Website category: movie
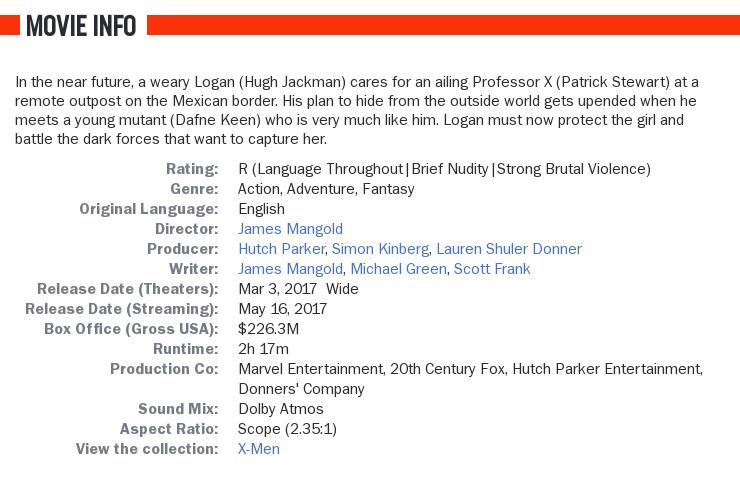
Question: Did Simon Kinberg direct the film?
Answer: no

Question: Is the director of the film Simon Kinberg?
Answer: no

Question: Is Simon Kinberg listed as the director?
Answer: no

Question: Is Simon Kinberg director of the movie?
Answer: no

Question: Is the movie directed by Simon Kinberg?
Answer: no

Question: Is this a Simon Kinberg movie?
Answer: no

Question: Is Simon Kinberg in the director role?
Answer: no

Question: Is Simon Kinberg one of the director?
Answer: no

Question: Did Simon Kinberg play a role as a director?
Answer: no

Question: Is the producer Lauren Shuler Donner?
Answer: yes

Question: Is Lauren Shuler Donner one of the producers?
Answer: yes

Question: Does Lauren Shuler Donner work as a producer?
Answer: yes

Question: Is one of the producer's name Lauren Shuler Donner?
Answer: yes

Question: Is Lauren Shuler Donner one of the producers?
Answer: yes

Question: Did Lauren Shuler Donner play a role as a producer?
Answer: yes

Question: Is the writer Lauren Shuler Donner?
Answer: no

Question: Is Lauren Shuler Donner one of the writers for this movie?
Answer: no

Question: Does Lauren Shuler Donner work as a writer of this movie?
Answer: no

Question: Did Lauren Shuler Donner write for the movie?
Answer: no

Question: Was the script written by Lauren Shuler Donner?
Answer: no

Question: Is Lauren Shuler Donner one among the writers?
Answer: no

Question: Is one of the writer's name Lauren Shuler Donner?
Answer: no

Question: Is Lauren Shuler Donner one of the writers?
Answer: no

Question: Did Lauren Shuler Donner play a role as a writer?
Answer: no

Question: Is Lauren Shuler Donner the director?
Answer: no

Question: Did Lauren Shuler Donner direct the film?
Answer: no

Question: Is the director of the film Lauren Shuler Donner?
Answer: no

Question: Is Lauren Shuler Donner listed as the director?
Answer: no

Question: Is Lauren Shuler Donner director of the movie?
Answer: no

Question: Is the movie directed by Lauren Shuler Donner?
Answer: no

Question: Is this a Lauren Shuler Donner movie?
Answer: no

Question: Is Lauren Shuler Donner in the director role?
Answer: no

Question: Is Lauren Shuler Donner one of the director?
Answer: no

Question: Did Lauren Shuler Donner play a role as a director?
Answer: no

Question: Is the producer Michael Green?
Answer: no

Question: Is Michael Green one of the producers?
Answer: no

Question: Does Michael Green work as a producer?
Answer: no

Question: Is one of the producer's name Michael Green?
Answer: no

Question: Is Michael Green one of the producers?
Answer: no

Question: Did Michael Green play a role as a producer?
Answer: no

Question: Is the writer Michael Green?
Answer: yes

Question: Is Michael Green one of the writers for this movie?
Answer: yes

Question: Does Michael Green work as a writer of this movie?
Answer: yes

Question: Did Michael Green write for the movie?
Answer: yes

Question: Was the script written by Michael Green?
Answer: yes

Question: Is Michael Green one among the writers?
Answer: yes

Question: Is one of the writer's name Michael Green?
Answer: yes

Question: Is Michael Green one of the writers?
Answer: yes

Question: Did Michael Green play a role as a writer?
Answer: yes

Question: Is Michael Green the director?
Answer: no

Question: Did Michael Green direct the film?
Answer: no

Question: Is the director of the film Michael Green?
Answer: no

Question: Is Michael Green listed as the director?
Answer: no

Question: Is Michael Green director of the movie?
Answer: no

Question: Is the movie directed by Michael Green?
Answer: no

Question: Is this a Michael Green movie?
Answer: no

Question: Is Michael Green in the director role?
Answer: no

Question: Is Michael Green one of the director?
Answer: no

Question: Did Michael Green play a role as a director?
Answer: no

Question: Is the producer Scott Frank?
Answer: no

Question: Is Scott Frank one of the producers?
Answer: no

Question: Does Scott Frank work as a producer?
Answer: no

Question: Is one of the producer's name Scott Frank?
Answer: no

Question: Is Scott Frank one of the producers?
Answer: no